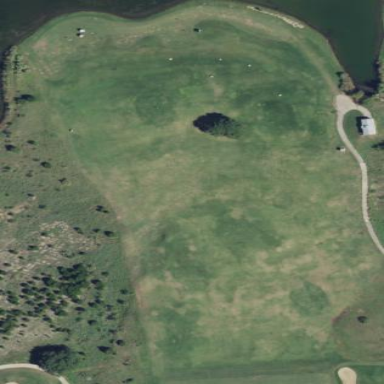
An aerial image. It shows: Driving range for golf on grass.